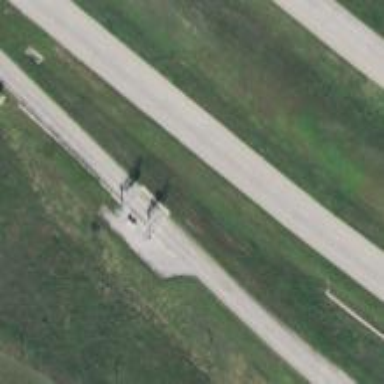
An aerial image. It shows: Toll gantry on the road.